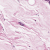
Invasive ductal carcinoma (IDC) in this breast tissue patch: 0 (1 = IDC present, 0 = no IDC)